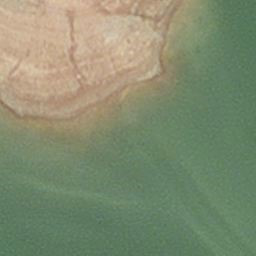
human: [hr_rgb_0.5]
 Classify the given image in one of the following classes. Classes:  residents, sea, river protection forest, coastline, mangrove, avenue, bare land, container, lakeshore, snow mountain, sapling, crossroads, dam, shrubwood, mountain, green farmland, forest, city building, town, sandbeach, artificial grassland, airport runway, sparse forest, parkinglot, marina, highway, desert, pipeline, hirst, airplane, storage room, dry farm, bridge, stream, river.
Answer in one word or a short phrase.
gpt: hirst